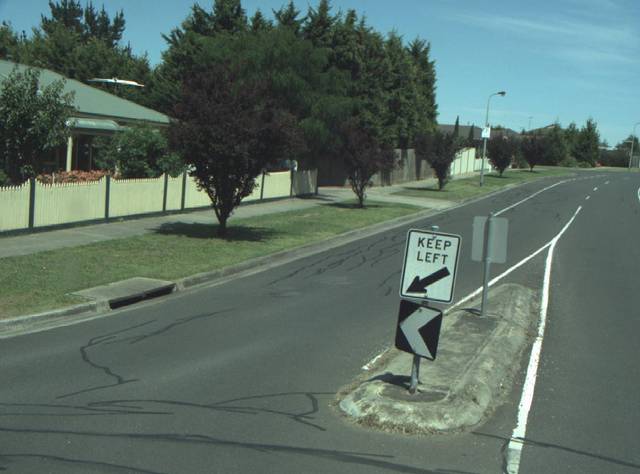
Region: Australia
Coordinates: -38.18, 144.476